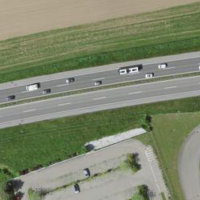
EUNIS habitat code: 57
Species observed at this site:
Plantago major